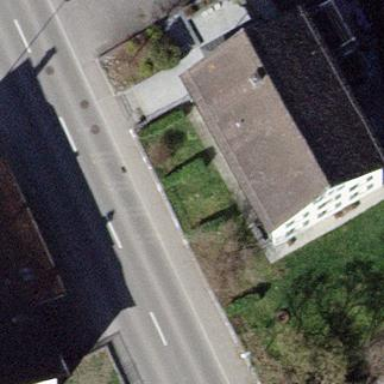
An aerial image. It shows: Office building with gabled roof.